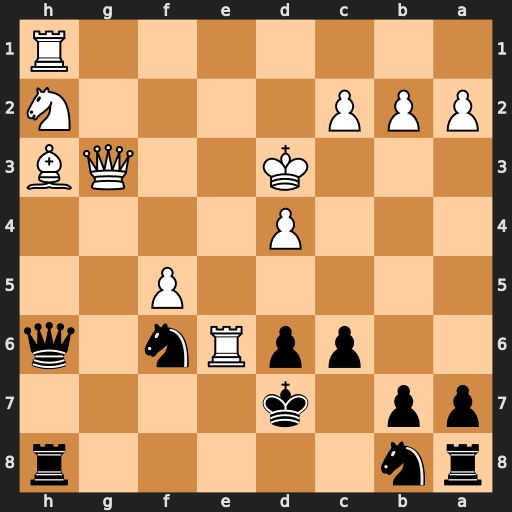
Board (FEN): rn5r/pp1k4/2ppRn1q/5P2/3P4/3K2QB/PPP4N/7R
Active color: b
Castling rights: -
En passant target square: -
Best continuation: Qxh3 Qxh3 Rxh3+